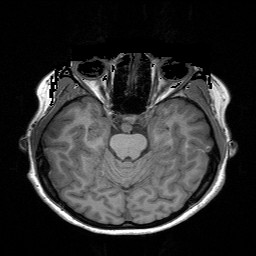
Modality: T1w
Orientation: coronal